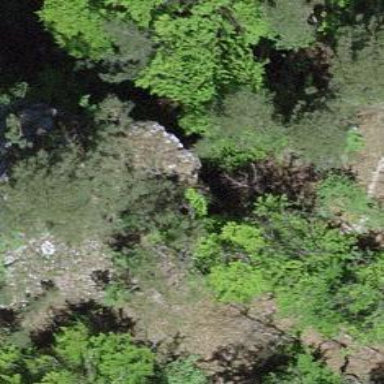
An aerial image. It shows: Natural cliff.